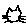
Label: cat